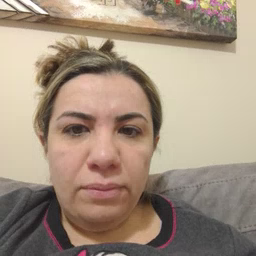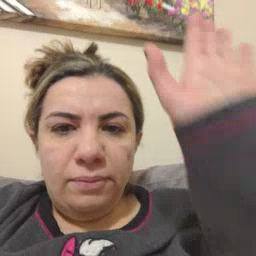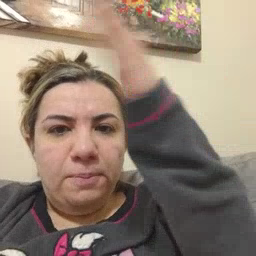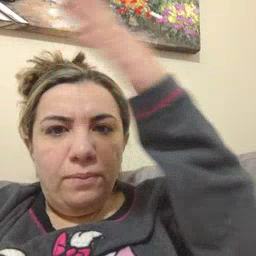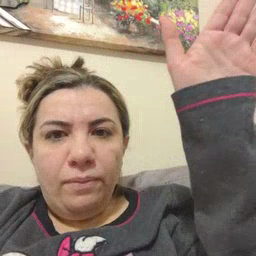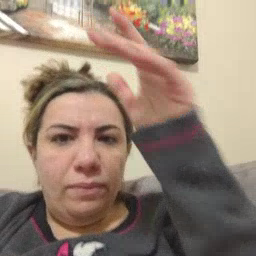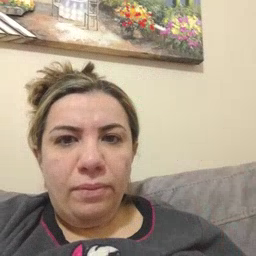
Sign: flag